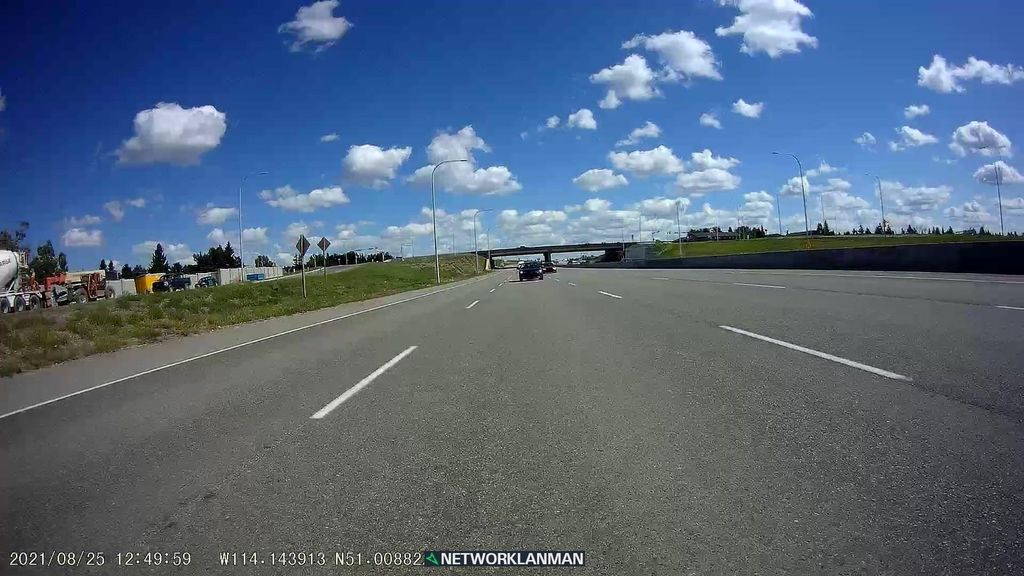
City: calgary